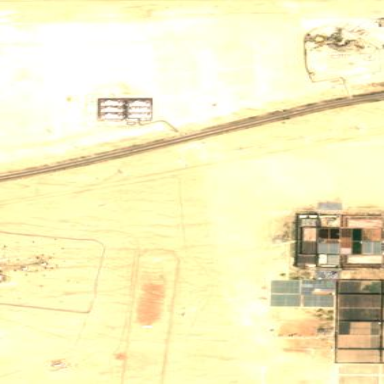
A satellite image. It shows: Gas industrial area enclosed by fence.